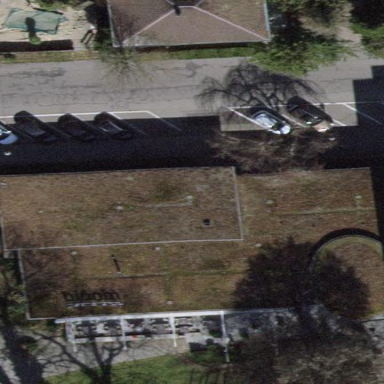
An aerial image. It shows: Building with flat roof.